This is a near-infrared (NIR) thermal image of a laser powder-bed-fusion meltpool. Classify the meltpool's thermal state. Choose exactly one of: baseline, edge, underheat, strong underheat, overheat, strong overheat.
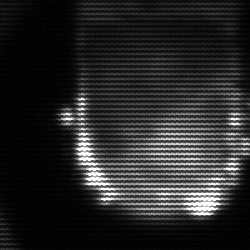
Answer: baseline